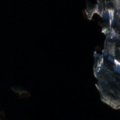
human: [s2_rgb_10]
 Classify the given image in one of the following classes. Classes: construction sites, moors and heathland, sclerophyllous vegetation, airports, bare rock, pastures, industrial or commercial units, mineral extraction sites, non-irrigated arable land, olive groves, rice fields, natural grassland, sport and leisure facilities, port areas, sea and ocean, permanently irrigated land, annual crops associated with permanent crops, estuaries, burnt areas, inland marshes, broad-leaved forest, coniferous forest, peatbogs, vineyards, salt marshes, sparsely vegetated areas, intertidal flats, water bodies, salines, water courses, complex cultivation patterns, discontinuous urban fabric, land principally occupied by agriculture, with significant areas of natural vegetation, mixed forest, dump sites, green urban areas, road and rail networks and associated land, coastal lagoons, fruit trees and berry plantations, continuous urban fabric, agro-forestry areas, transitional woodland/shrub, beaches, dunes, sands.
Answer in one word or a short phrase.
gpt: land principally occupied by agriculture, with significant areas of natural vegetation, mixed forest, water bodies